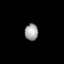
Tissue: lung
Cell type: Myeloid cells
Senescence score: 0.2223
Nuclear area (px): 214
Mean DAPI intensity: 159.692